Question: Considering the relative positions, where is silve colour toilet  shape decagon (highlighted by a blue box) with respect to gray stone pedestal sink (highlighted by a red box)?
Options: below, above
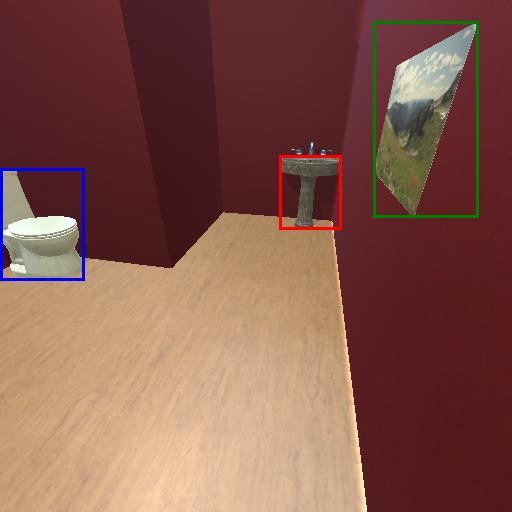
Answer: below